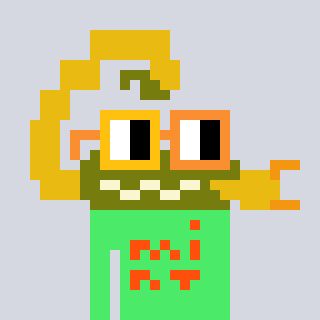
a pixel art character with square yellow and orange glasses, a scorpion-shaped head and a teal-colored body on a cool background